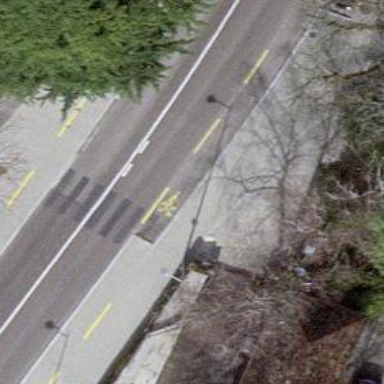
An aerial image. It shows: Asphalt road with primary highway and cycle track.